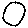
Label: circle